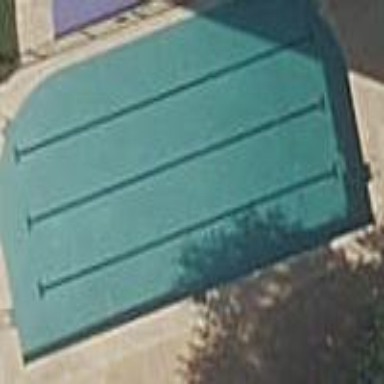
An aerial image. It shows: Swimming pool located in leisure land.